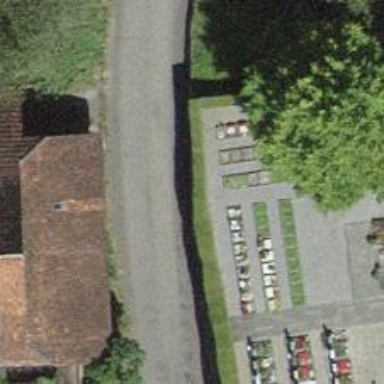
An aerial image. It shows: Retaining wall.